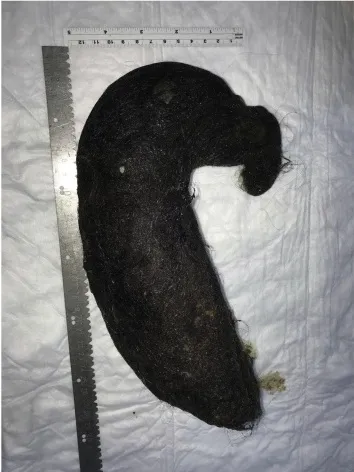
A and B: showed trichobezoar take the shape of stomach.
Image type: medical_photograph (other_medical_photograph)